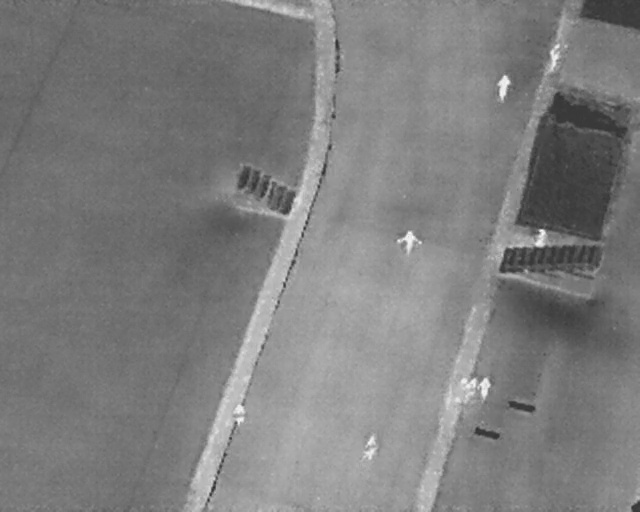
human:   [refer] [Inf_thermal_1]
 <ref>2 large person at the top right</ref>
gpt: <box>[[83, 10, 89, 12, 10], [76, 15, 81, 18, 1]]</box>

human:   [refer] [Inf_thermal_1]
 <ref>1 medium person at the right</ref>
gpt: <box>[[82, 44, 86, 48, 180]]</box>

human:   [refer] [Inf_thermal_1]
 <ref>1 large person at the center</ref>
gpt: <box>[[61, 44, 66, 50, 2]]</box>

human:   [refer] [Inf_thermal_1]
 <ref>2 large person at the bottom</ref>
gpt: <box>[[55, 85, 60, 89, 8], [35, 79, 39, 82, 2]]</box>

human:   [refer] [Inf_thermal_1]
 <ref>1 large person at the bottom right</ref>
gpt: <box>[[73, 74, 77, 77, 2]]</box>

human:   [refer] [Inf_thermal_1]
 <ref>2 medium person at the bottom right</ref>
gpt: <box>[[69, 75, 74, 77, 10], [71, 75, 76, 76, 15]]</box>